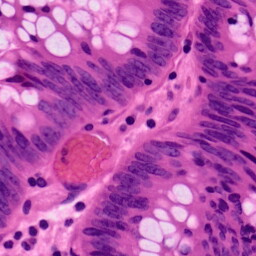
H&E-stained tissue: Colon